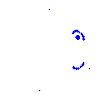
Particle: electron